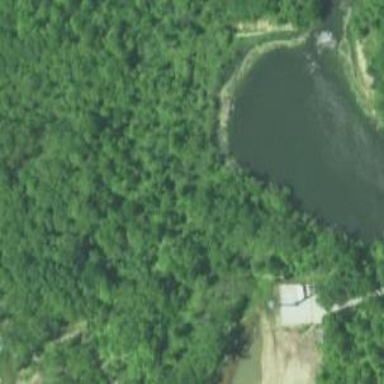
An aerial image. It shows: Dam across waterway.